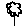
Label: tree